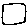
Label: square